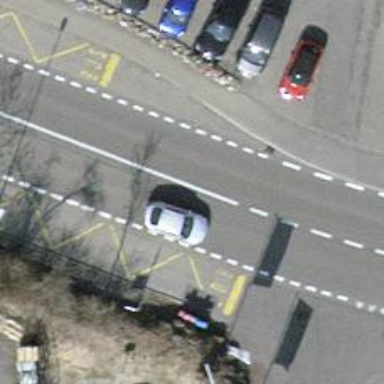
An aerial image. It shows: Bus stop with designated public transport stop position.